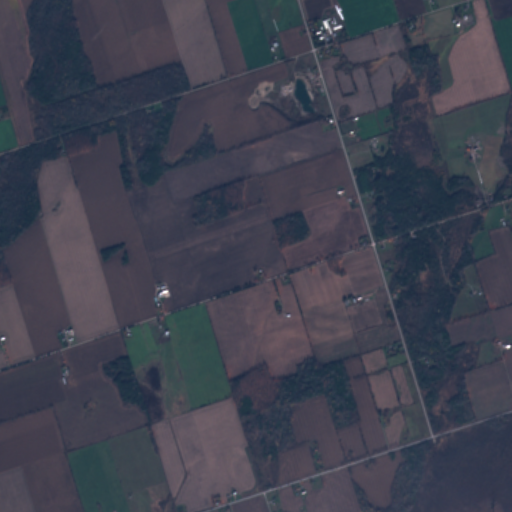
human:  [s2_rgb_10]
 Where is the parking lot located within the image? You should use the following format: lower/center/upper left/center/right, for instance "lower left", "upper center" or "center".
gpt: The parking lot is located in the lower right of the image.
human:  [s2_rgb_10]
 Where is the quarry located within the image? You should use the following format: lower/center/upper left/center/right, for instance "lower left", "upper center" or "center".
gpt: The quarry is located in the upper center of the image.
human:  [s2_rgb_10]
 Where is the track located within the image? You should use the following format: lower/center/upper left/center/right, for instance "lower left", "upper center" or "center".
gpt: The track is located in the lower center of the image.
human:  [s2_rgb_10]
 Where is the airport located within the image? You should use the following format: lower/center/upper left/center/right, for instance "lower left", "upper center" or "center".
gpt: There is no airport in the image.